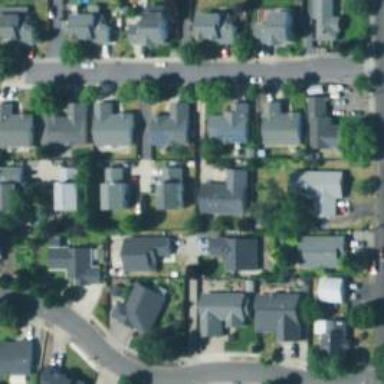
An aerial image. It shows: Living street.